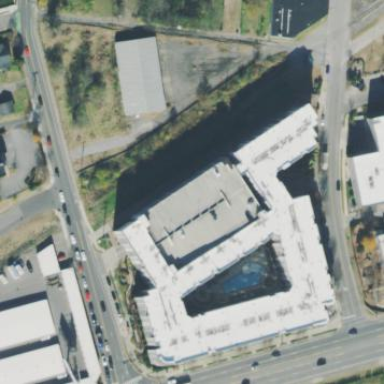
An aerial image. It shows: Multi-storey parking building.